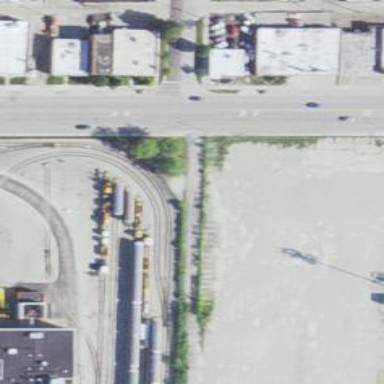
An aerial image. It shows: Electrified rail service yard.